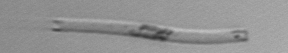
Label: Eucampia_morphytype1